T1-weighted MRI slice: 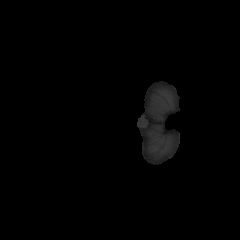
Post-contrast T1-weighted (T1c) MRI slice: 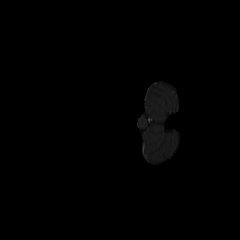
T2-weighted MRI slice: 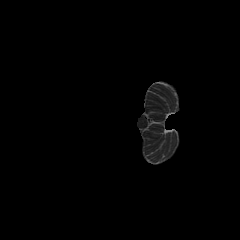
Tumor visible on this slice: no